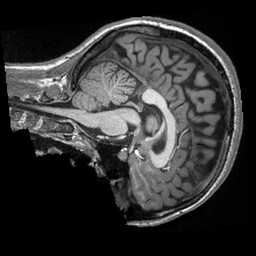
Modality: T1w
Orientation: sagittal